Field crop: maize
Growth stage: 2
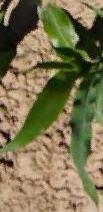
Species: maize